Field crop: maize
Growth stage: 1
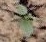
Species: datura